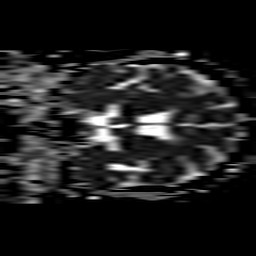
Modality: ADC
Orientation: coronal
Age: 69
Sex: male
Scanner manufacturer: philips
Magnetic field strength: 3 T
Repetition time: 3.334 s
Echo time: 0.076 s